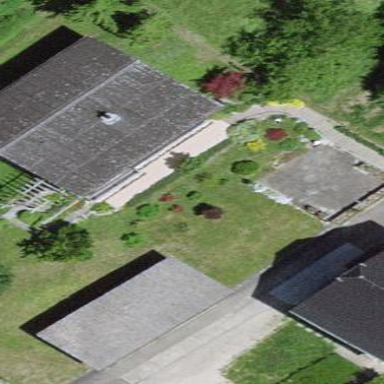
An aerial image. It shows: Detached building.